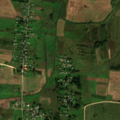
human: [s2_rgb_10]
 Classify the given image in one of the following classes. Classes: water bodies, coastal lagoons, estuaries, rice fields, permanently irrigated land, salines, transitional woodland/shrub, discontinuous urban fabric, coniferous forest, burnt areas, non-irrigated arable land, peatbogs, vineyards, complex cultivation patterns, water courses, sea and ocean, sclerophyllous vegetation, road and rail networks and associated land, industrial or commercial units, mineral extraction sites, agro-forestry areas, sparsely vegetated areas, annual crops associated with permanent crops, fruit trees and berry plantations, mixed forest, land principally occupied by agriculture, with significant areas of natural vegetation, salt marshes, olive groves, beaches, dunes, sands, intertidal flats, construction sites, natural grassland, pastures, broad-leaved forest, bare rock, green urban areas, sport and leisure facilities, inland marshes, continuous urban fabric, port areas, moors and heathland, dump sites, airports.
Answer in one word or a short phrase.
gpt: discontinuous urban fabric, non-irrigated arable land, pastures, complex cultivation patterns